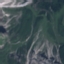
Land use / land cover: HerbaceousVegetation